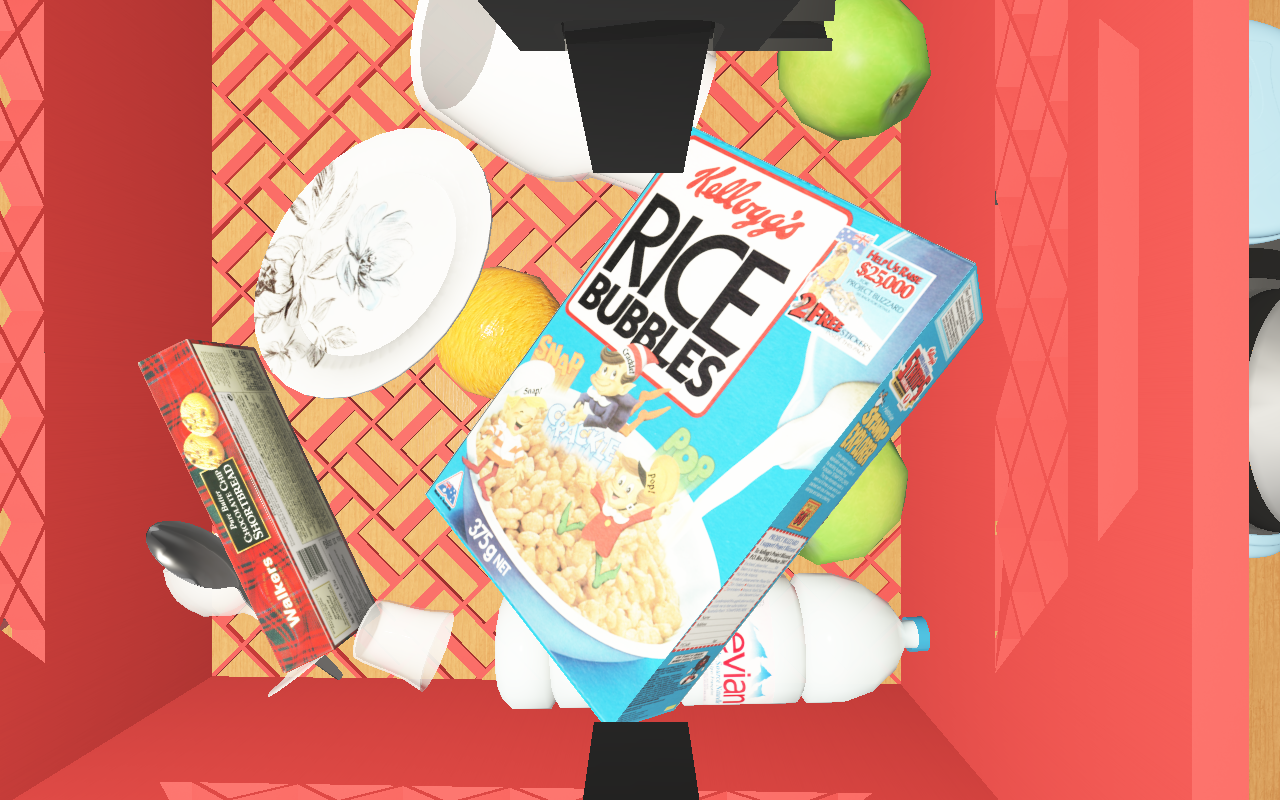
Objects in the scene:
carafe
water bottle
apple
apple
orange
plate
jam jar
cereal box